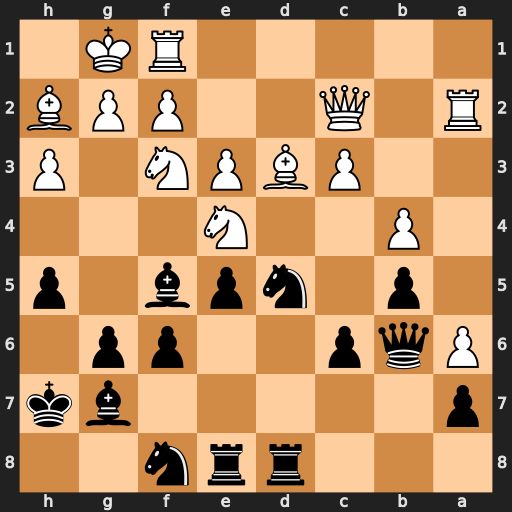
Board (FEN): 3rrn2/p5bk/Pqp2pp1/1p1npb1p/1P2N3/2PBPN1P/R1Q2PPB/5RK1
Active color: b
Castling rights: -
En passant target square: -
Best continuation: Nxe3 fxe3 Qxe3+ Kh1 Qxd3 Qxd3 Rxd3